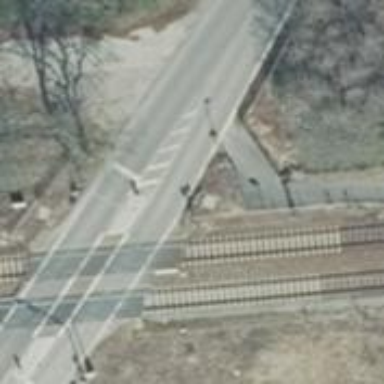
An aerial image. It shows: Public transport stop position along the railway.